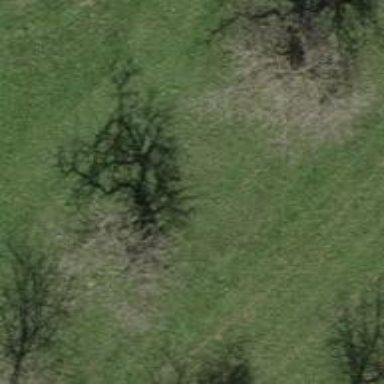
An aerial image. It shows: Single tag "natural: tree."